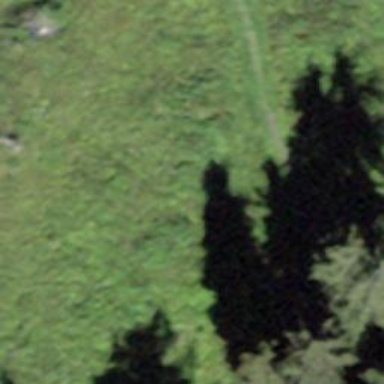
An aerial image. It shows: Hiking path.